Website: ulta-beauty
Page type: delivery-shipping
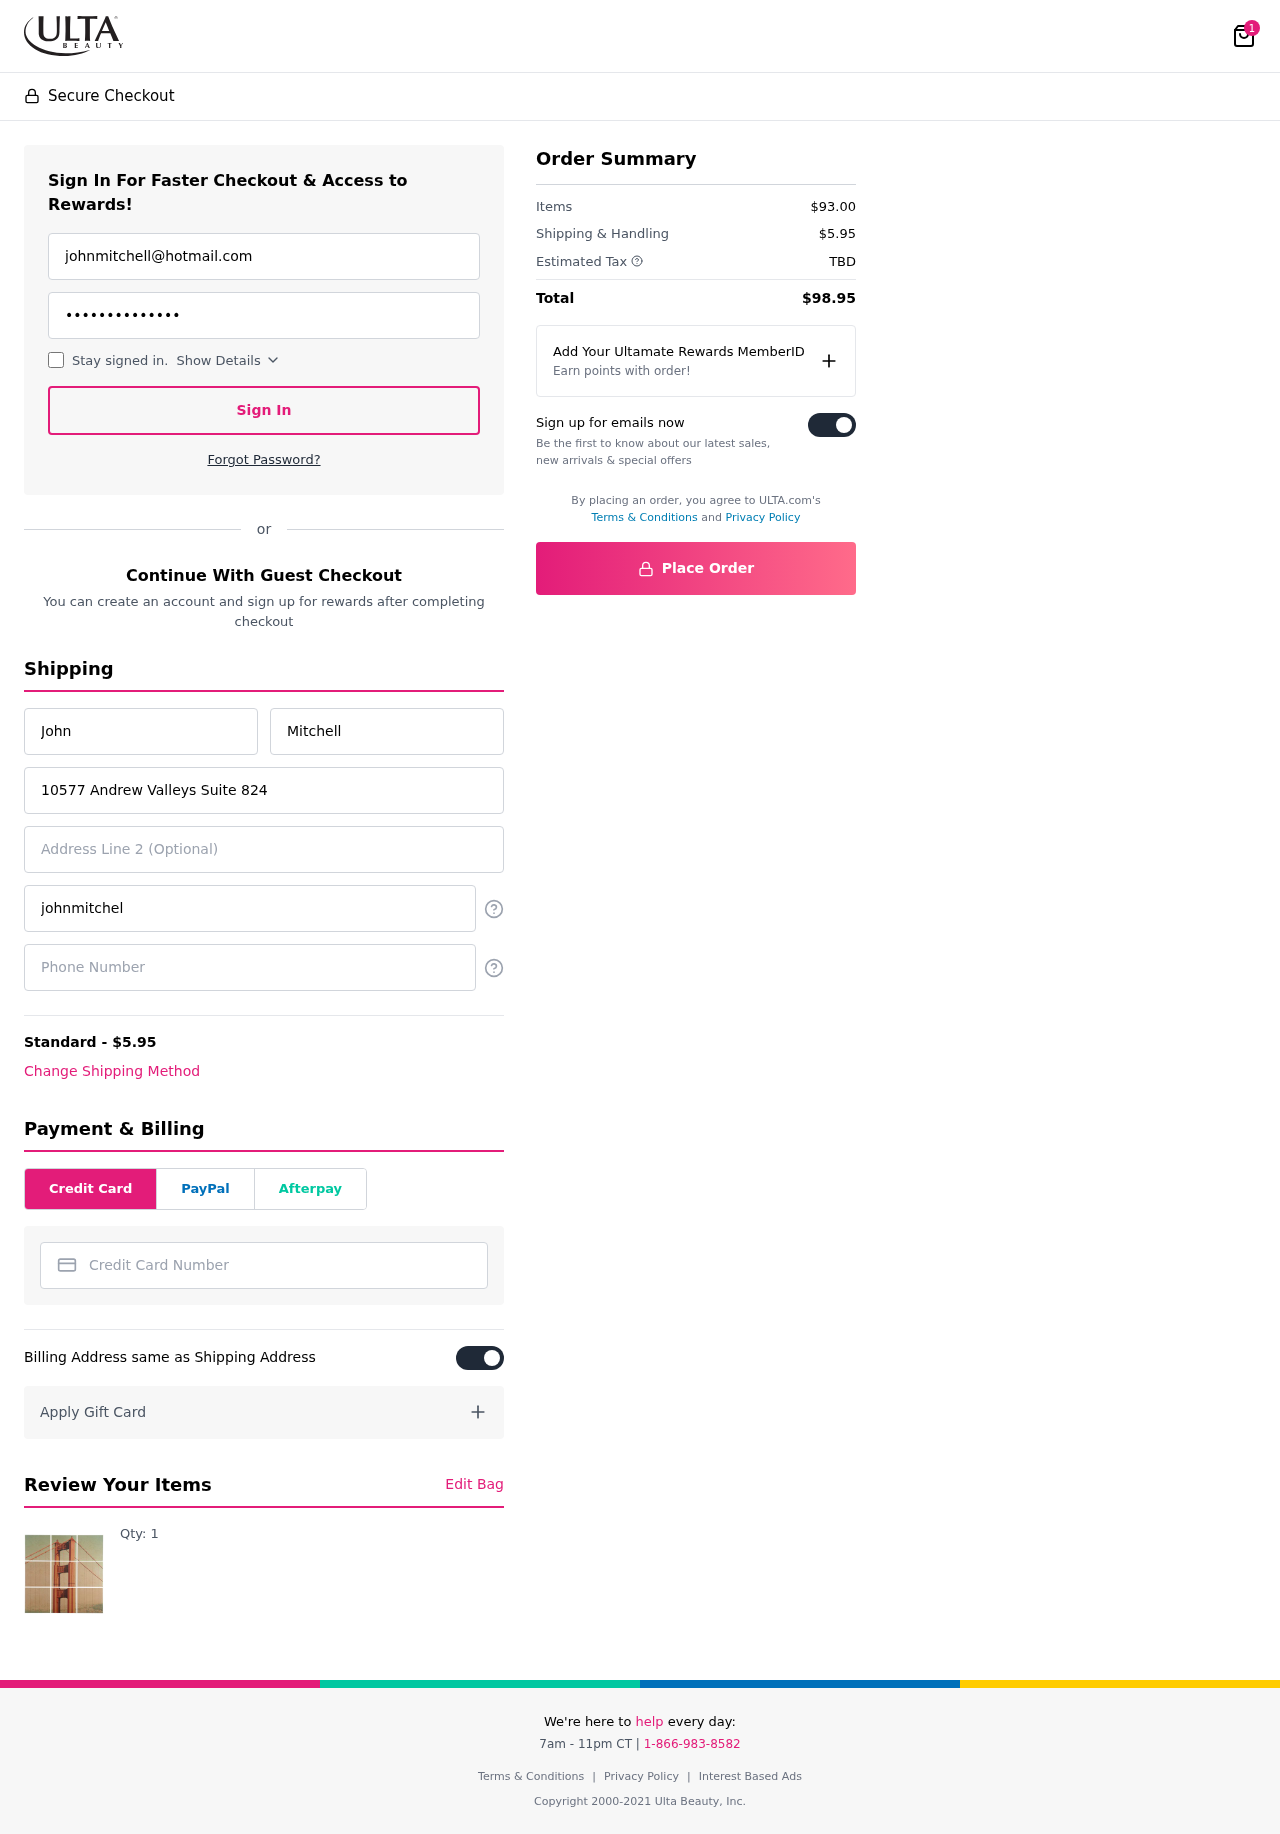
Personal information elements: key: PII_CARD_NUMBER
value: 4870 9720 6881 4796
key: PII_EMAIL
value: johnmitchell@hotmail.com
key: PII_EMAIL2
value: johnmitchell@hotmail.com
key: PII_FIRSTNAME
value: John
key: PII_LASTNAME
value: Mitchell
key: PII_PHONE
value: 3278133676
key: PII_STREET
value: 10577 Andrew Valleys Suite 824
Product elements: key: PRODUCT1_QUANTITY
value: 1
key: PRODUCT1
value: Qty: 1
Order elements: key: ORDER_NUM_ITEMS
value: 1
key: ORDER_SHIPPING_COST
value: $5.95
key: ORDER_SUBTOTAL
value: $93.00
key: ORDER_TAX
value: TBD
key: ORDER_TOTAL
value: $98.95